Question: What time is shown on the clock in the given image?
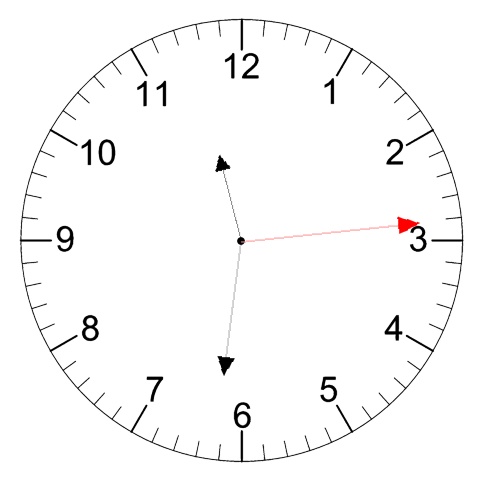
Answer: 11:31:14